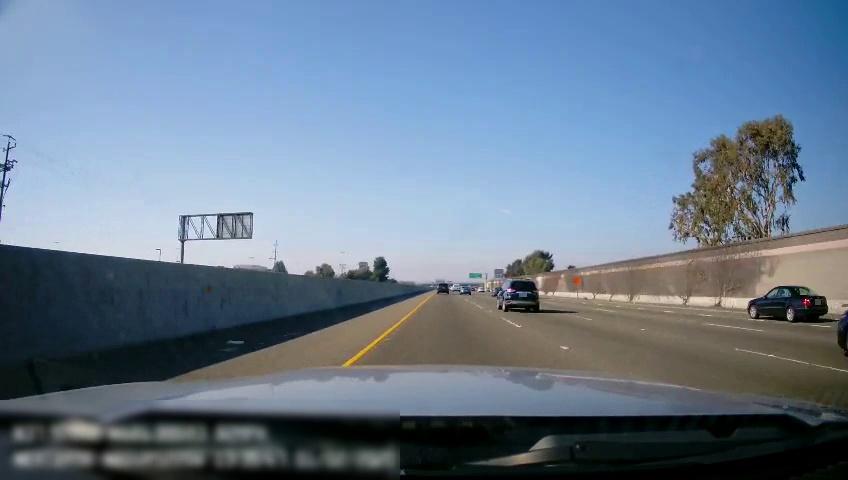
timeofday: Day
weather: Sunny
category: Drivable Space
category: Vehicles | Car
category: Vehicles | Car
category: Vehicles | Car
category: Vehicles | SUV
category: Vehicles | SUV
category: Vehicles | Car
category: Lanes | Current Lane
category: Lanes | Current Lane
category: Lanes | Alternate Lane
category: Lanes | Alternate Lane
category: Lanes | Alternate Lane
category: Lanes | Opposite Lane
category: Traffic | Signs